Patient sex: F
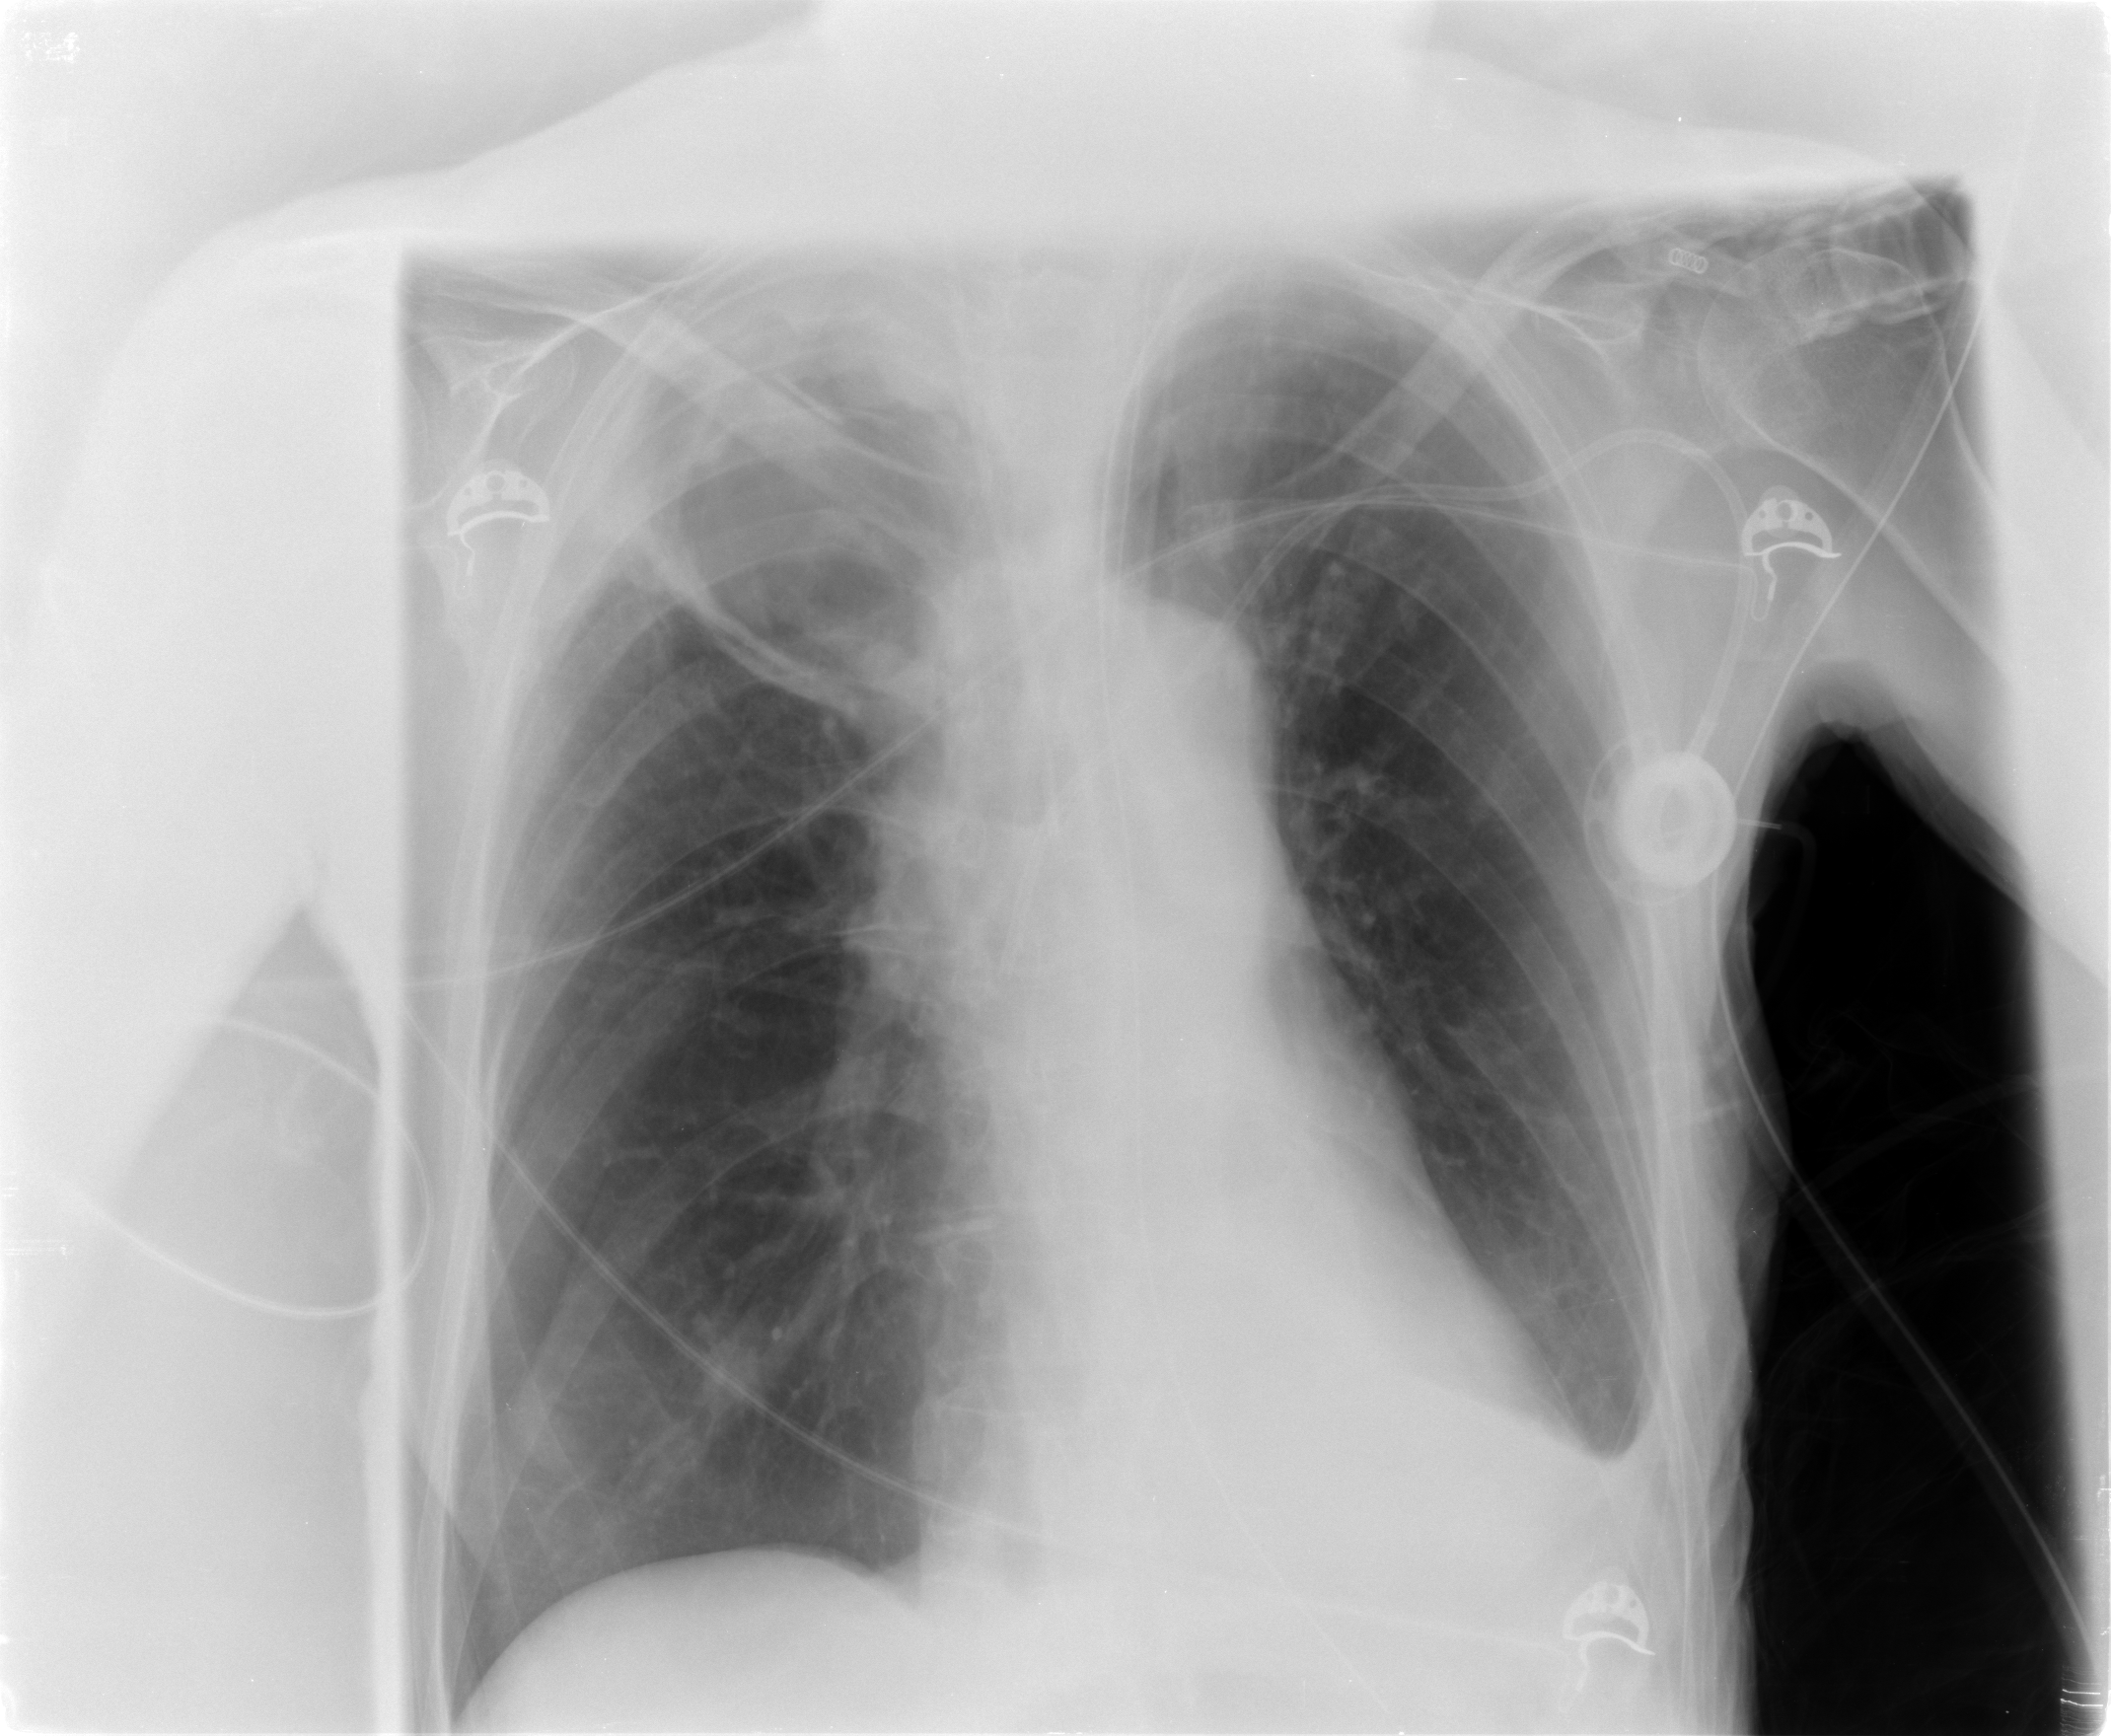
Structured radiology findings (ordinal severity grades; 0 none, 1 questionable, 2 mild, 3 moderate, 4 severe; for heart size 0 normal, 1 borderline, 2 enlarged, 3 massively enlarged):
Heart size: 0
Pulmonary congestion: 0
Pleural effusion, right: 0
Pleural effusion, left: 2
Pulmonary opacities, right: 0
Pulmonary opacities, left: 0
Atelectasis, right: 2
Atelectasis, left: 2